Interaction volume radius: 10 \u00c5
Interaction volume height: 30 \u00c5
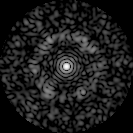
Disorder parameter: 0.7828